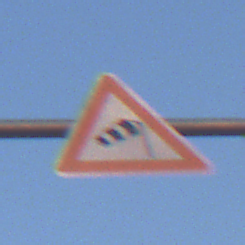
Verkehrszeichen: SeitenwindVonRechts
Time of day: SunriseSunset
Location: Outdoor (Urban)
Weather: Clear
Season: NotSpecified
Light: Natural